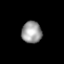
Tissue: lung
Cell type: Epithelial cells
Senescence score: 0.213
Nuclear area (px): 429
Mean DAPI intensity: 155.007